Question: Look at this picture from my web application ASP.NET 4.0.

As you can se the lines have a different length. Also there is duplicate x axis entry.
The blue serie has a missing datapoint, the yellow does not.
Question 1:
How do I align them so the x- axis stays the same. Currently im doing this. And make the lines equally long?
Question 2: Is there a way to make the chart interactive so that you can some and hold the cursor on the line to see data from that point, using ASP.NET?
'''
int amountofrows = Convert.ToInt32(dt.Rows[0]["antal"].ToString());
for (int i = 0; i < amountofrows; i++)
{
List<string> xvals = new List<string>();
List<decimal> yvals = new List<decimal>();
string serieName = dt.Rows[i]["doman_namn"].ToString();
Chart1.Series.Add(serieName);
Chart1.Series[i].ChartType = SeriesChartType.Line;
foreach (DataRow dr in dt.Rows)
{
try
{
if (String.Equals(serieName, dr["doman_namn"].ToString(), StringComparison.Ordinal))
{
xvals.Add(dr["ranking_date"].ToString());
yvals.Add(Convert.ToDecimal(dr["ranking_position"].ToString()));
}
}
catch (Exception)
{
throw new InvalidOperationException("Diagrammet kunde inte ritas upp");
}
}
try
{
Chart1.Series[serieName].XValueType = ChartValueType.String;
Chart1.Series[serieName].YValueType = ChartValueType.Auto;
Chart1.Series[serieName].Points.DataBindXY(xvals.ToArray(), yvals.ToArray());
Chart1.DataManipulator.InsertEmptyPoints(1, IntervalType.Days, serieName);
}
catch (Exception ex)
{
throw new InvalidOperationException(ex.Message);
}
}
Chart1.DataBind();
Chart1.Visible = true;
'''
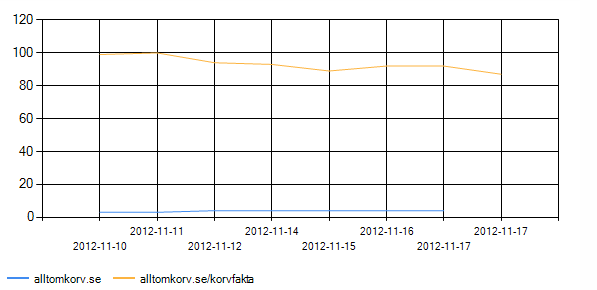
Answer: This was the answer!
Thanks for pointing that out JBL!
'''
foreach (System.Web.UI.DataVisualization.Charting.Series serien in Chart1.Series)
{
foreach(System.Web.UI.DataVisualization.Charting.DataPoint dataPoint in serien.Points)
{
if (dataPoint.YValues[0] == 0)
{
dataPoint.IsEmpty = true;
}
}
serien.Sort(PointSortOrder.Ascending,sortBy:("X"));
}
'''